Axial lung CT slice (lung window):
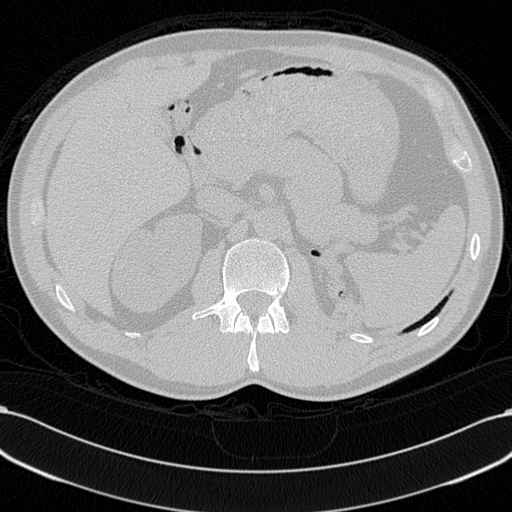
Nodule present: no